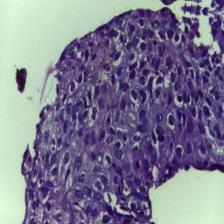
Diagnosis: OSCC